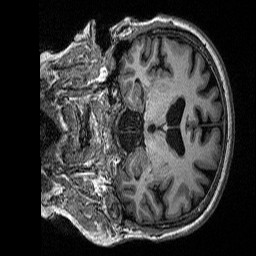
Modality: T1w
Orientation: coronal
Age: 52
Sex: female